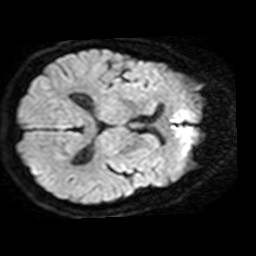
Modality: TRACE
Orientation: axial
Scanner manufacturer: philips
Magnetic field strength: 1.5 T
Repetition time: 3.104 s
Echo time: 0.06241 s